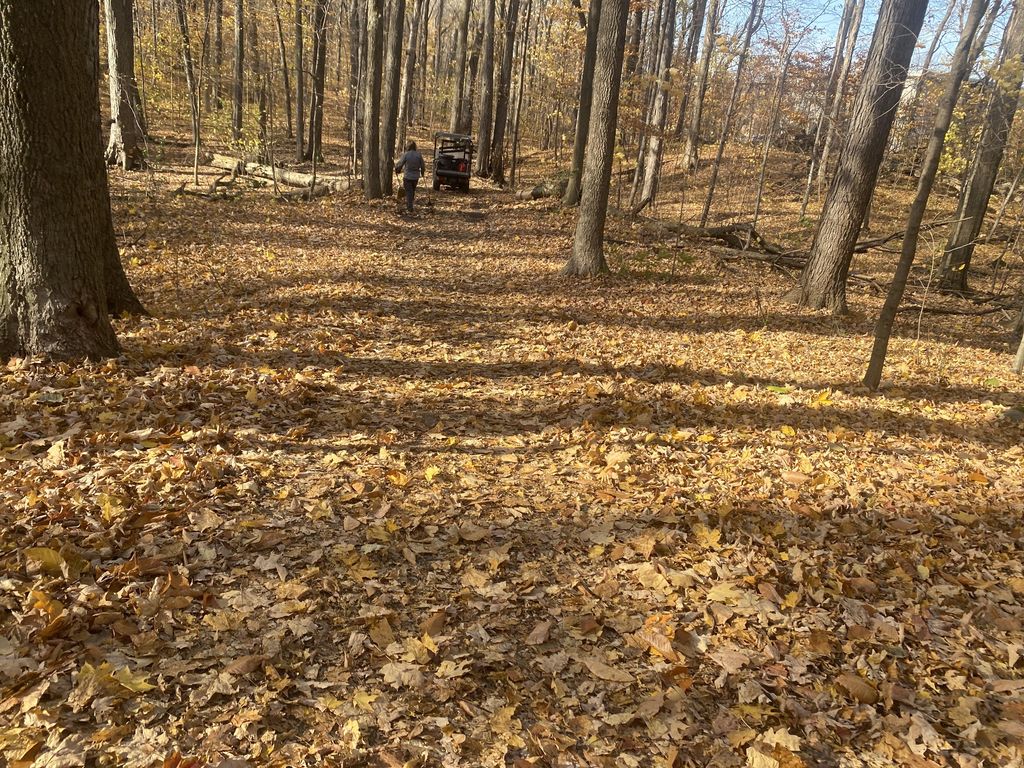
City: montreal